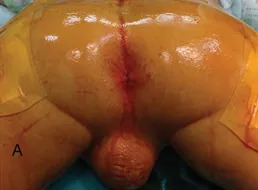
A
) Intraoperative image showing the patient in a prone position with the pelvis elevated for the posterior sagittal approach. The patient exhibited normal perineum, genitalia, and a normally located anal opening.
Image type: medical_photograph (other_medical_photograph)